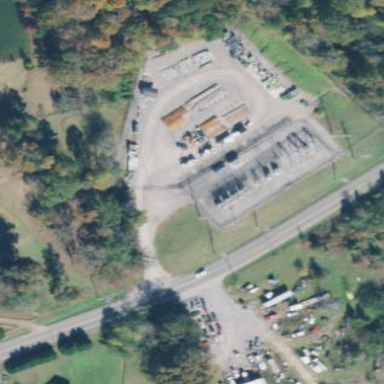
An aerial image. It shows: Power substation.